Question: Is it possible to allign of UITextField?
I have added the button to the textField programaticly:
'''
_usernameTextField.clearButtonMode = UITextFieldViewModeWhileEditing;
'''
But it's located a bit lower then the center of the text field.

How can I fix it?
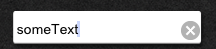
Answer: You could extend 'UITextField' and override <URL> and provide a custom rect.